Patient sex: M
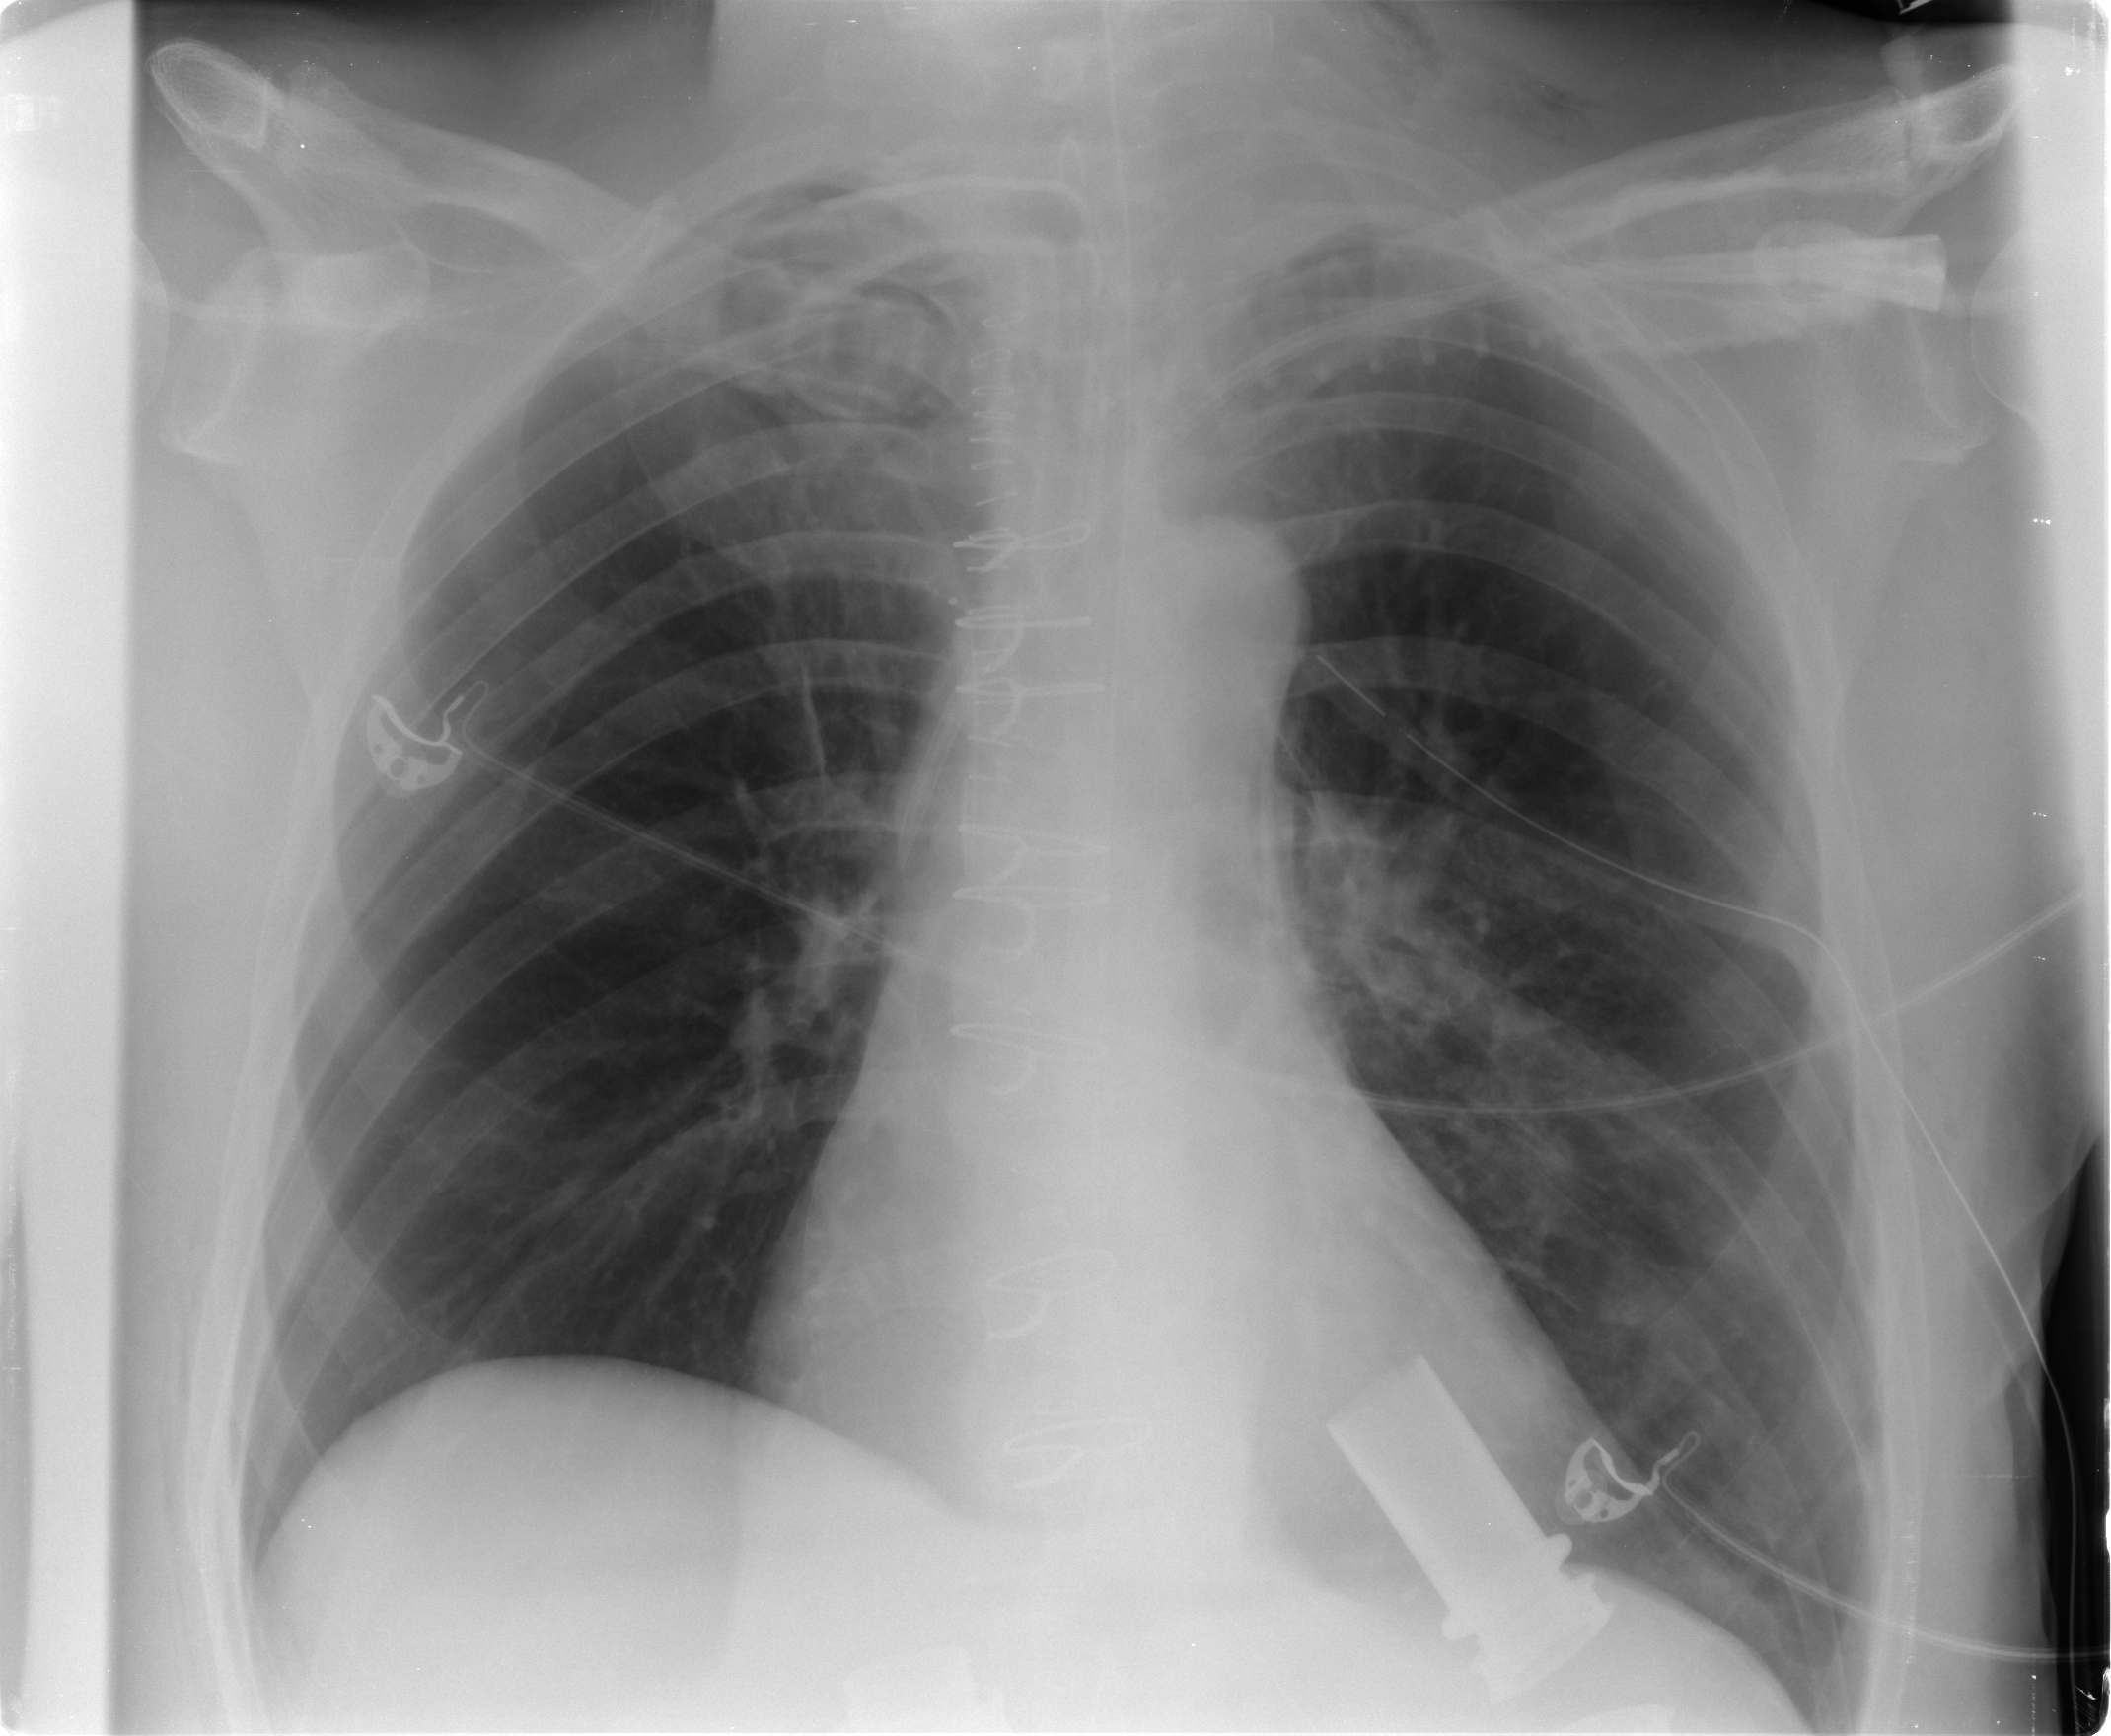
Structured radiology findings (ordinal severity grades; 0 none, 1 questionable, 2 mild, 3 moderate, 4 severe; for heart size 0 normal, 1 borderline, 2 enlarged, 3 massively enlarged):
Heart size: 1
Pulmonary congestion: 0
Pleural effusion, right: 0
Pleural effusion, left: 0
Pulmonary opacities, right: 0
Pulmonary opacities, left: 2
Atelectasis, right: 0
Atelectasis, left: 2